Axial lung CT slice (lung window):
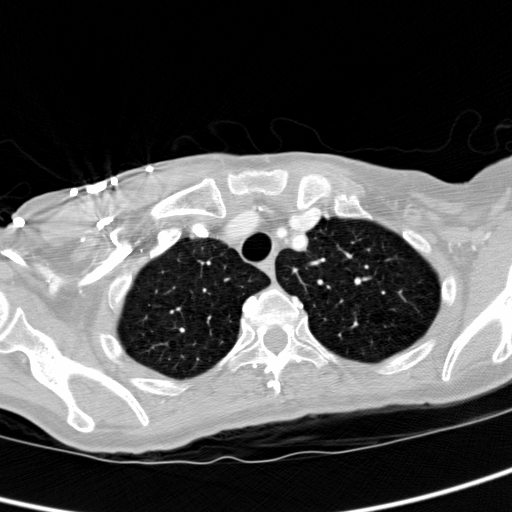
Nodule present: no